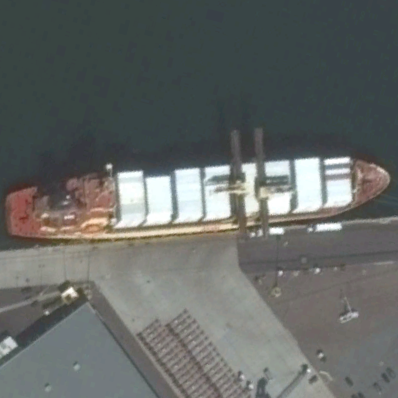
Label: Container_ship